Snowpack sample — Loveland Pass, Silver Plume, Colorado, USA (12/14/25, 10:50 AM MST)
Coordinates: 39.664, -105.882
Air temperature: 36 °F
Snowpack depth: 67 cm
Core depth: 10 cm
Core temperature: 50 °F
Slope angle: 6°, slope face: 326°
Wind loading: low
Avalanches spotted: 0
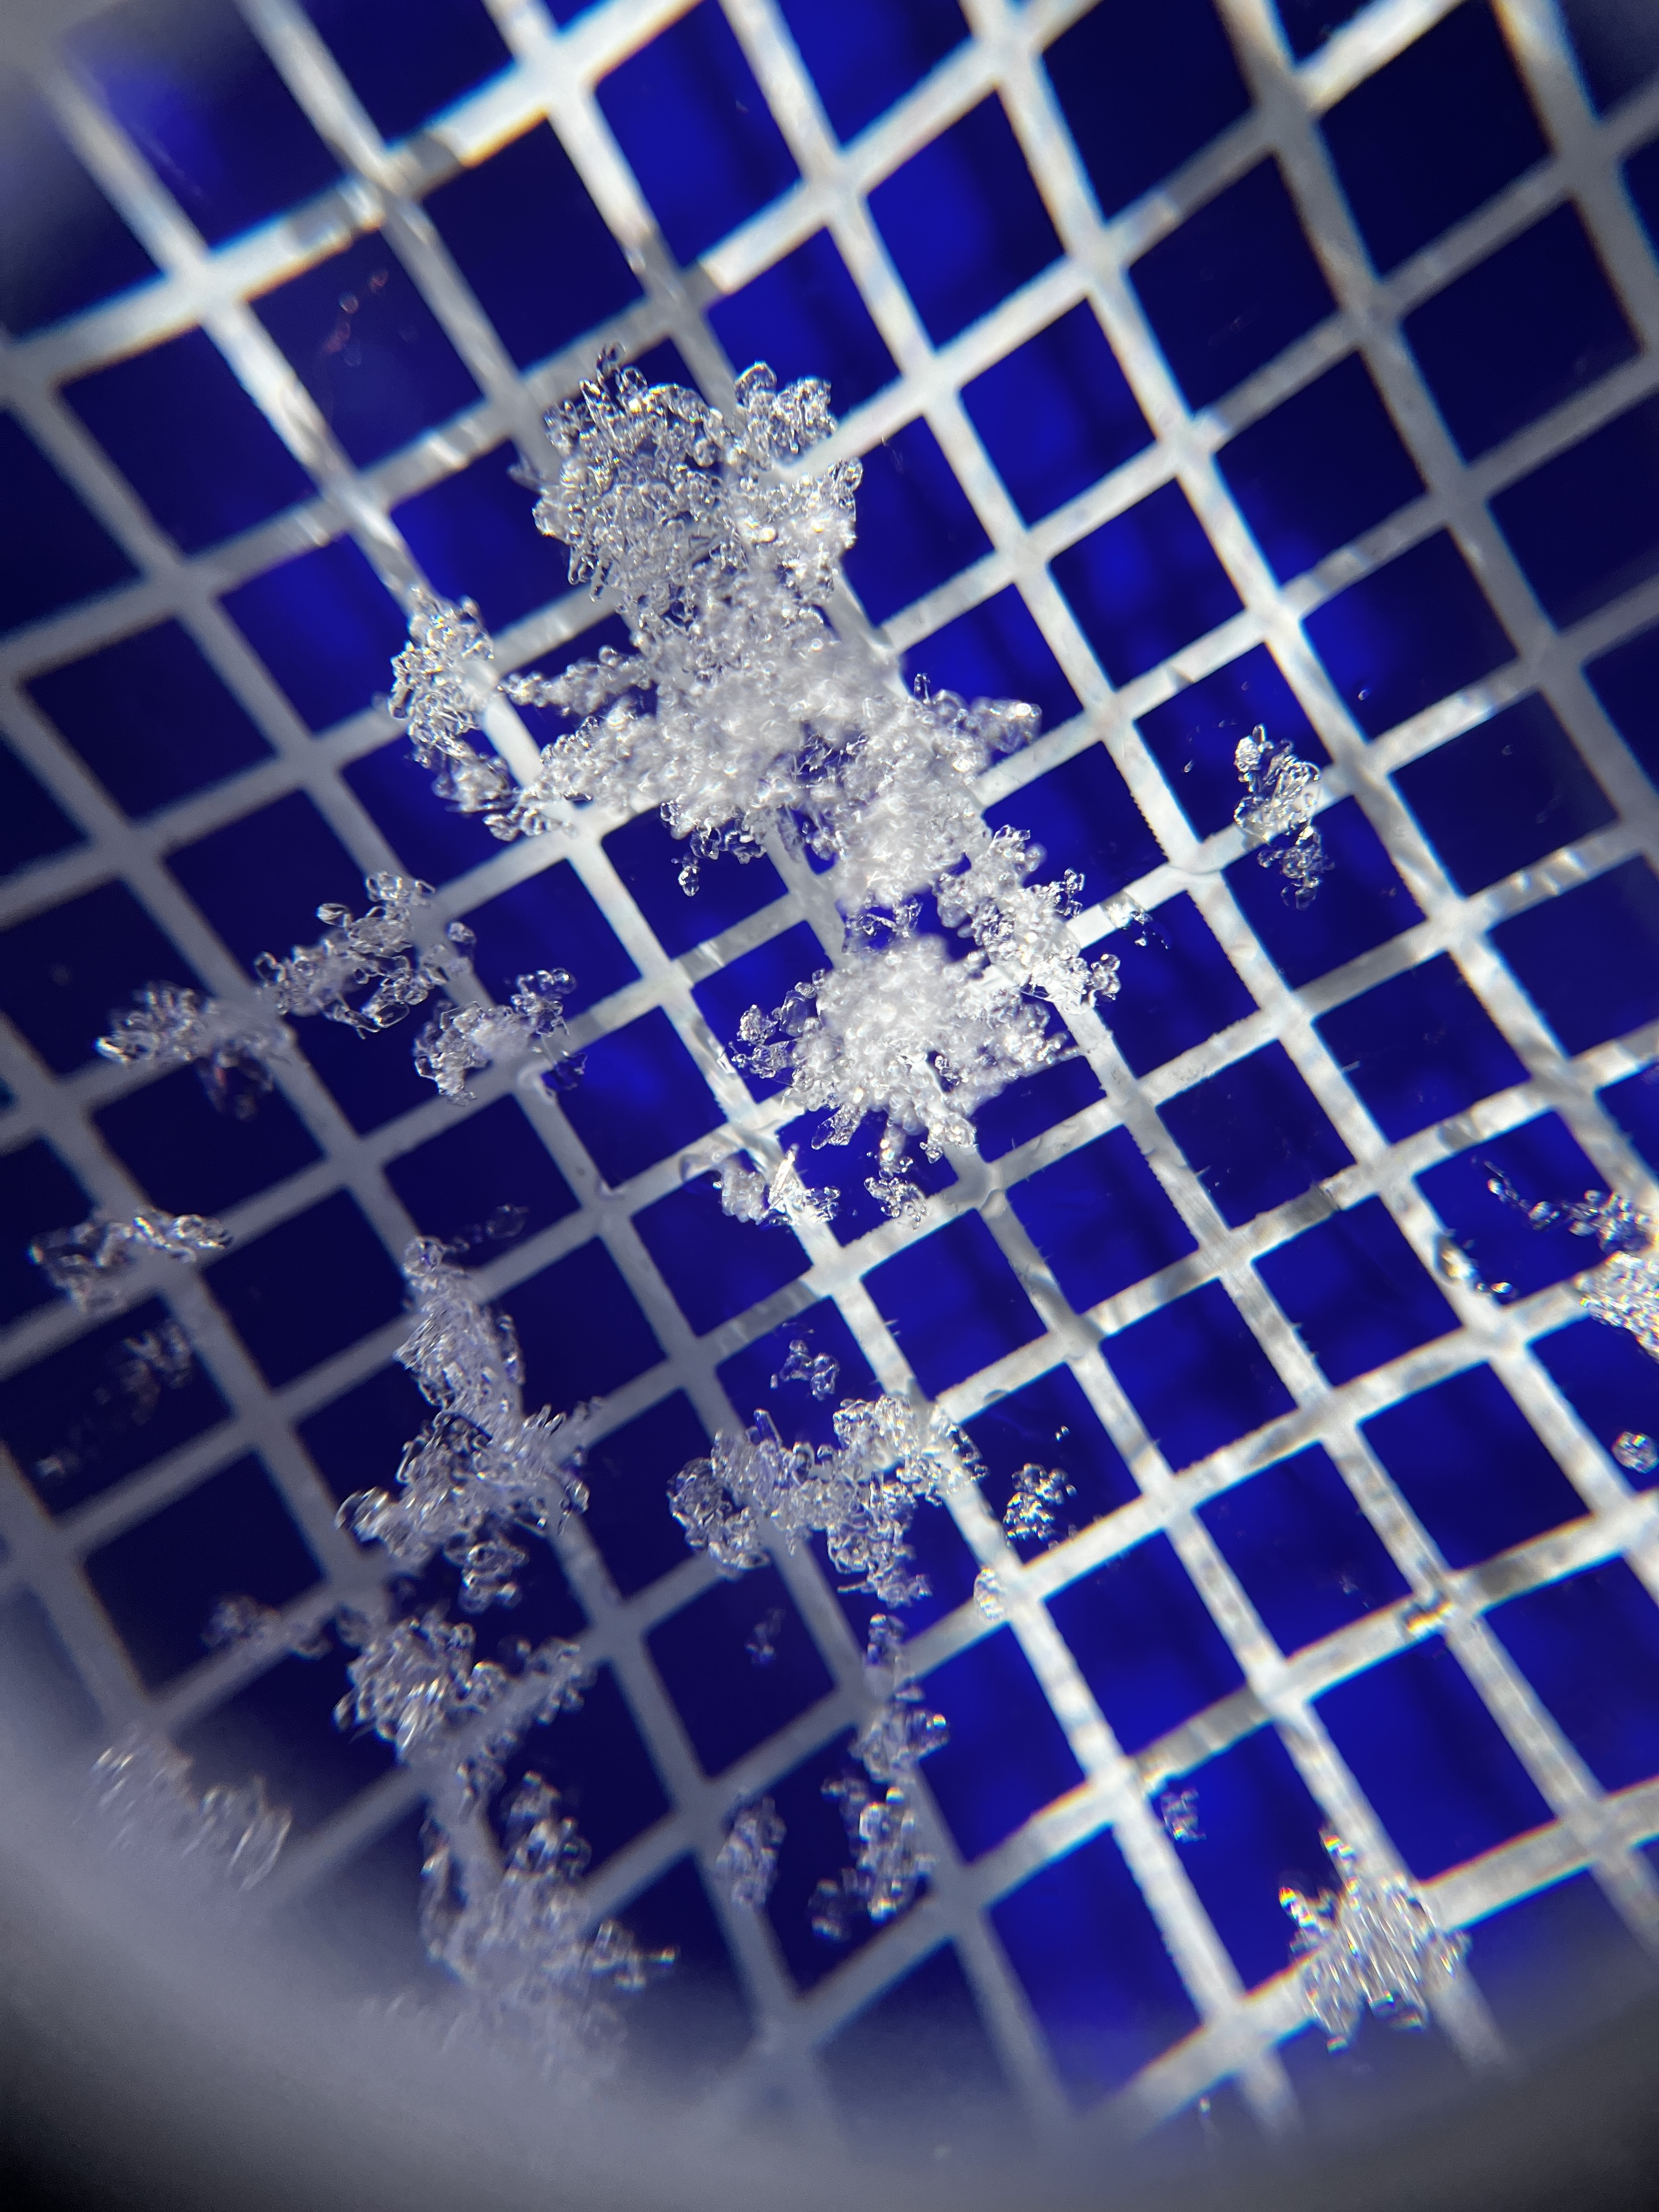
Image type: magnified_profile
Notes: No avalanches spotted, very late start to the season with minimal snowpack